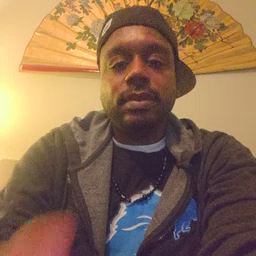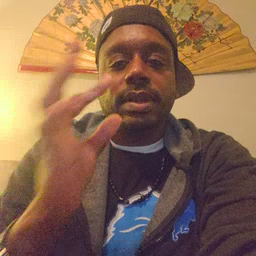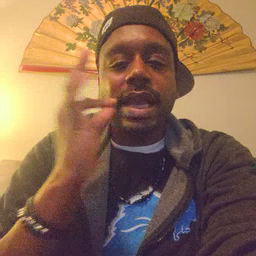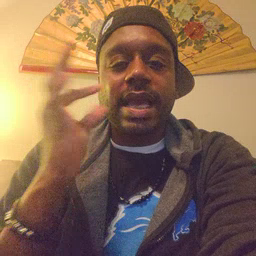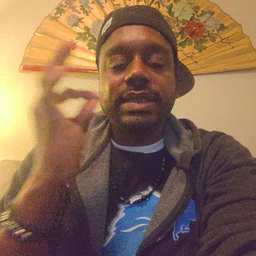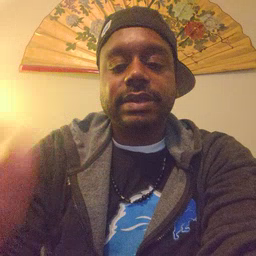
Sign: cat